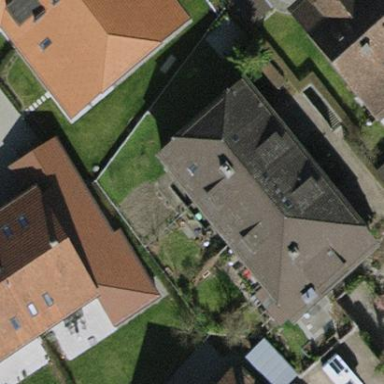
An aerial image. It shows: Building with tiled roof.